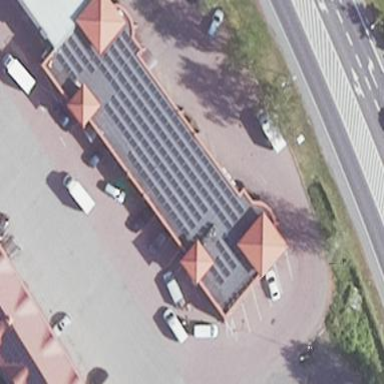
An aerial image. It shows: Retail building in retail area.